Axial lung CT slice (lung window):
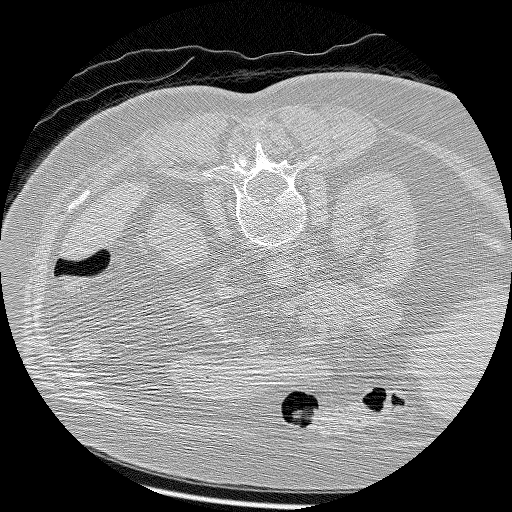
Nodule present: no